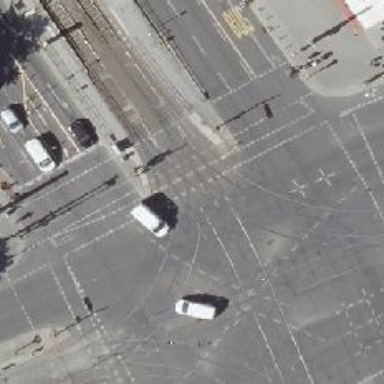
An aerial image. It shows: Footway on traffic island with asphalt surface.